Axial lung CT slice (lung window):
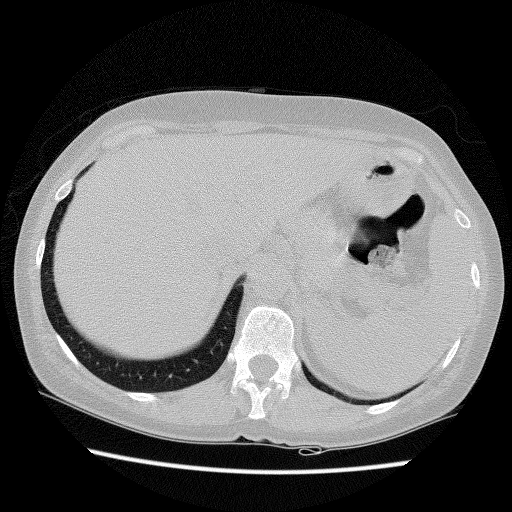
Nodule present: no